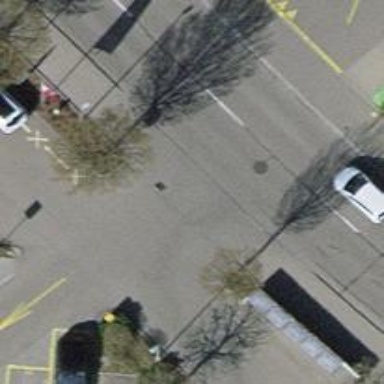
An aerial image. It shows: Road serving as parking aisle.